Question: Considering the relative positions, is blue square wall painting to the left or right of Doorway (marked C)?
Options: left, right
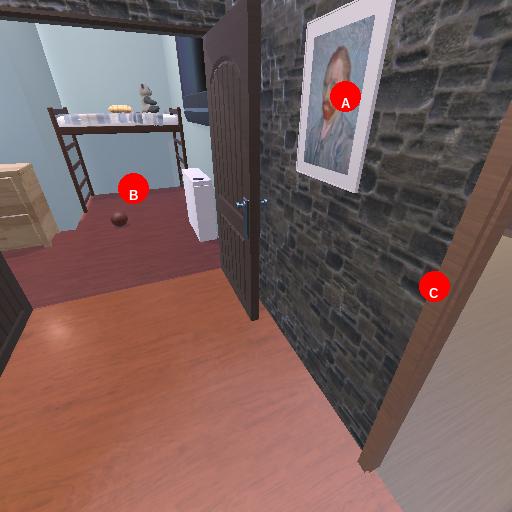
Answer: left